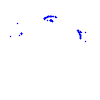
Particle: kaon